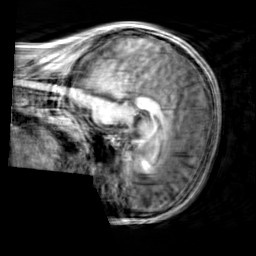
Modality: T1w
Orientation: sagittal
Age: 19
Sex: male
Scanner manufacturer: siemens
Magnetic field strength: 3 T
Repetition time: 2.3 s
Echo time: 0.00303 s